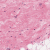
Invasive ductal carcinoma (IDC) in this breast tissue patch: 0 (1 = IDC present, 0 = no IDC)